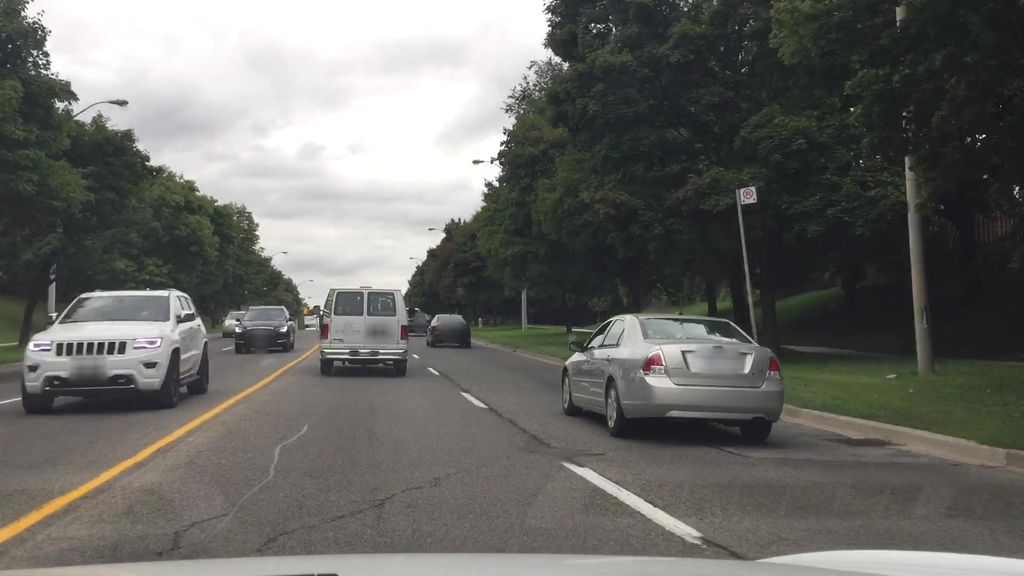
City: toronto